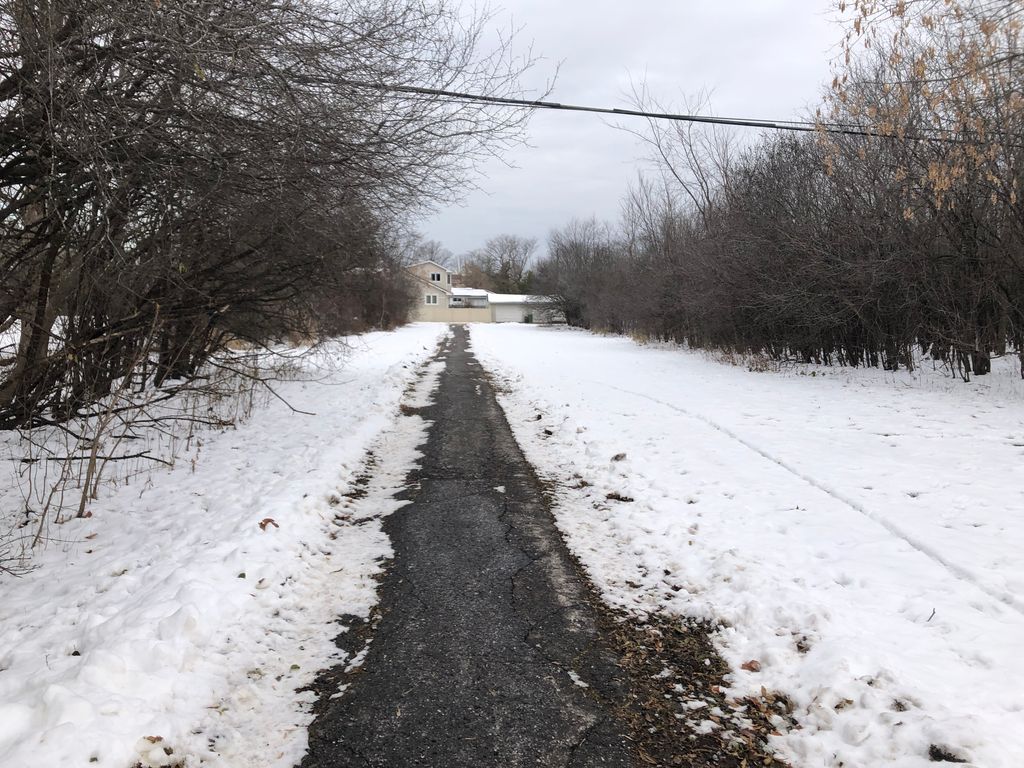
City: ottawa-gatineau